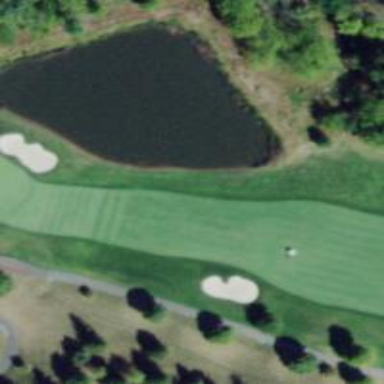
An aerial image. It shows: View of golf hole.